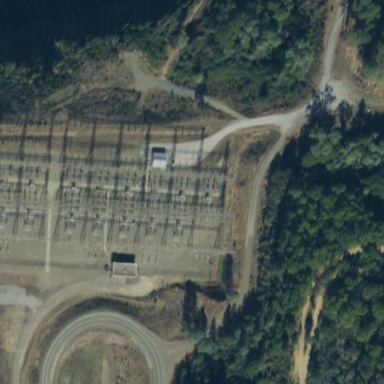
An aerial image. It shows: Outdoor substation for power distribution.